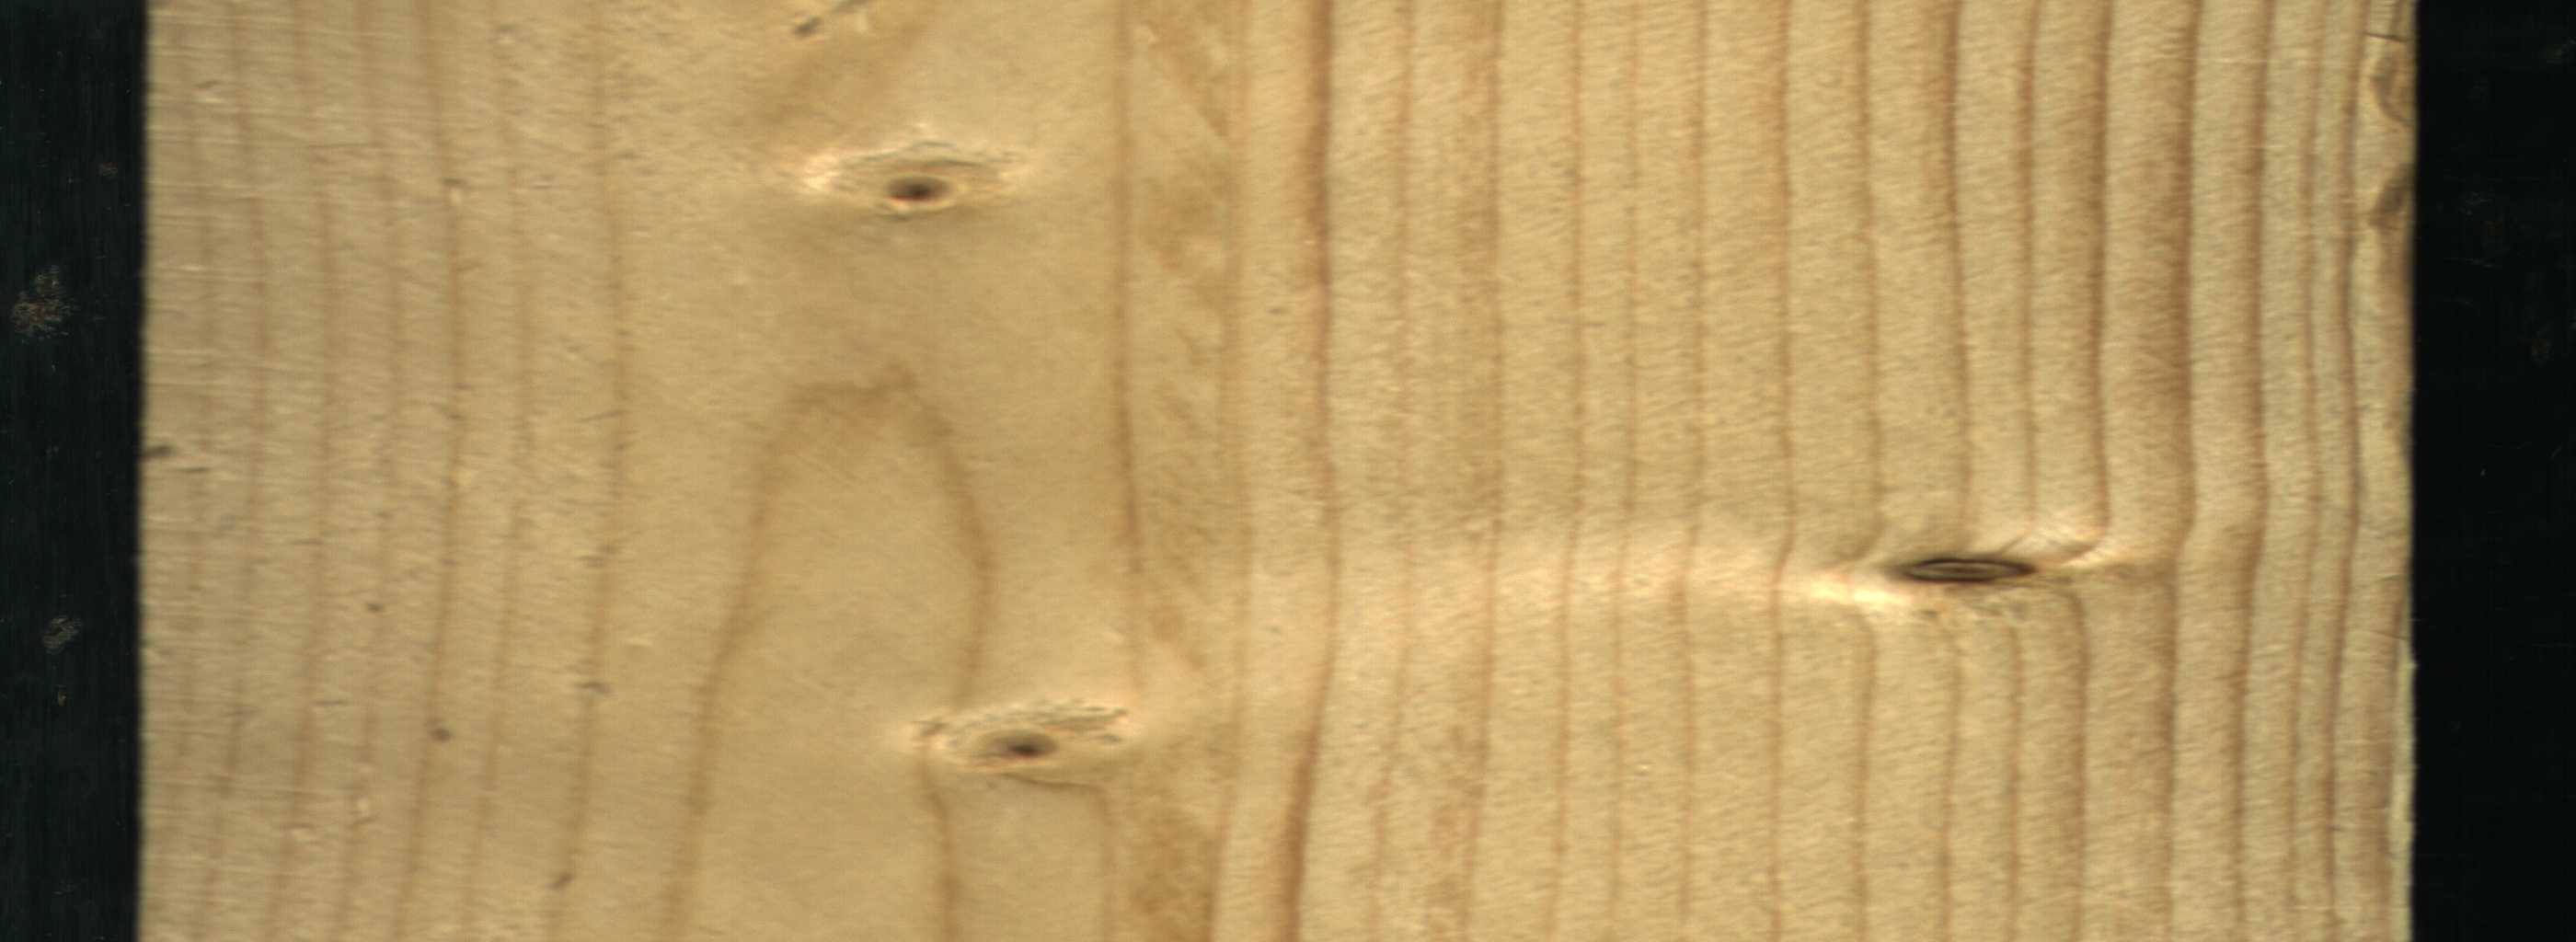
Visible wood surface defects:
Dead_Knot
Live_Knot
Live_Knot